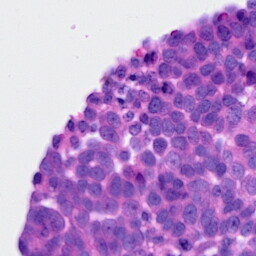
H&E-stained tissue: Ovarian